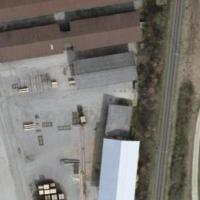
EUNIS habitat code: 54
Species observed at this site:
Euonymus europaeus
Prunus spinosa